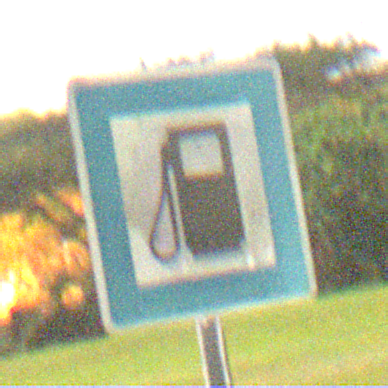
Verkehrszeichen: Tankstelle
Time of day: Night
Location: Outdoor (Nature)
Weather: Clear
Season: NotSpecified
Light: Natural